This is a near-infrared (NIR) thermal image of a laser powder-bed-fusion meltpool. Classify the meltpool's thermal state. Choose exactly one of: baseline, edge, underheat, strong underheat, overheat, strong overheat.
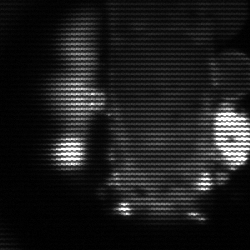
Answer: strong underheat